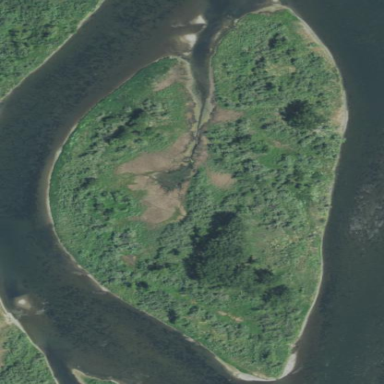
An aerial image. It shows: Islet covered with scrub vegetation.